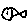
Label: fish